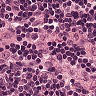
Metastatic tissue present: no